You are looking at the short-time Fourier spectrogram of a bearing's acceleration signal. Based on the visible evidence, which condition applies: normal, inner_race, outer_race, ball?
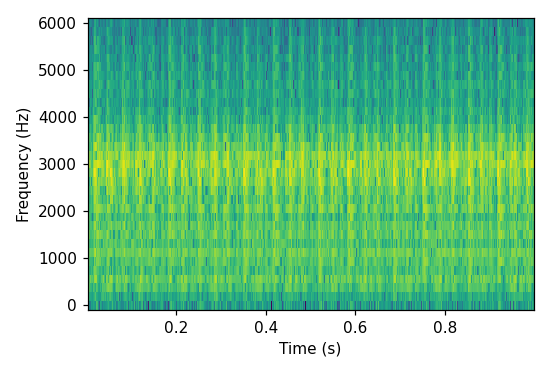
Answer: outer_race